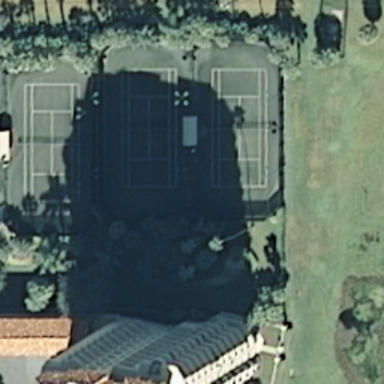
Some tennis courts on the green ground arranged neatly with some plants surrounded .